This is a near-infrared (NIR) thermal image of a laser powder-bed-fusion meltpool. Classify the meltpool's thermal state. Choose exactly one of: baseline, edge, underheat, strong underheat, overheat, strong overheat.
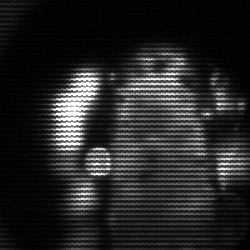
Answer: strong underheat